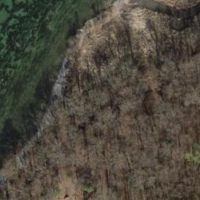
EUNIS habitat code: 41
Species observed at this site:
Castor fiber
Sitta europaea
Caltha palustris